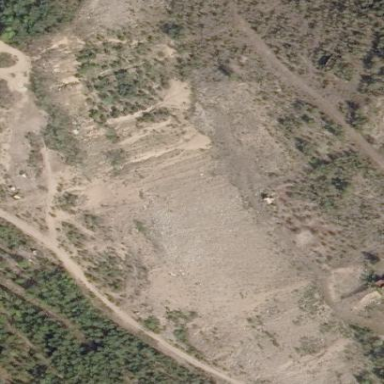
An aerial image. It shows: Quarry area.